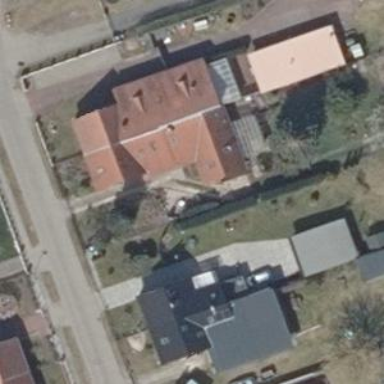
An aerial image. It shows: Semidetached house with gabled roof.